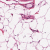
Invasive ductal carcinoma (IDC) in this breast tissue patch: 0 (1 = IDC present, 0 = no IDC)